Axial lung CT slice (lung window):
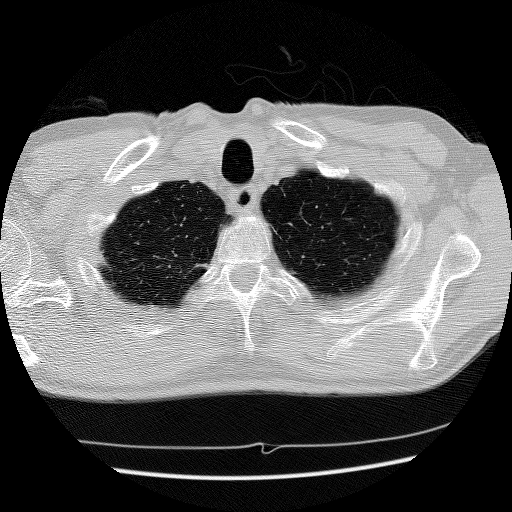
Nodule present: no